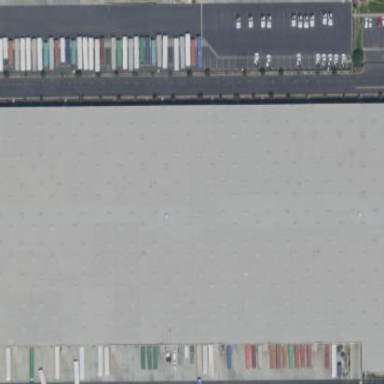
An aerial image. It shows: Warehouse.